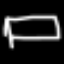
Label: bed